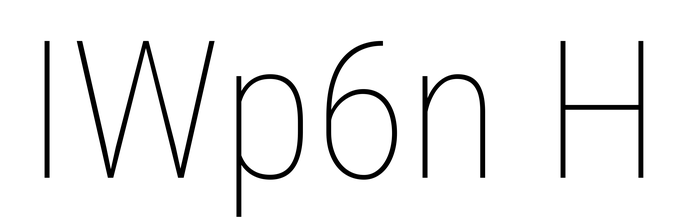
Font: Roboto_Condensed_Thin